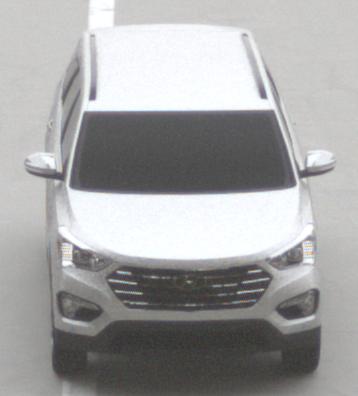
Make: Hyundai
Model: Santa Fe 2.4 GDI
Detailed model: Santa Fe (DM)
Model produced from: 2017/08
Model produced until: 2018/01
Doors: 5
Color: white
Road condition: dry road
Daytime: morning or afternoon
Contrast: low contrast